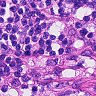
Metastatic tissue present: no